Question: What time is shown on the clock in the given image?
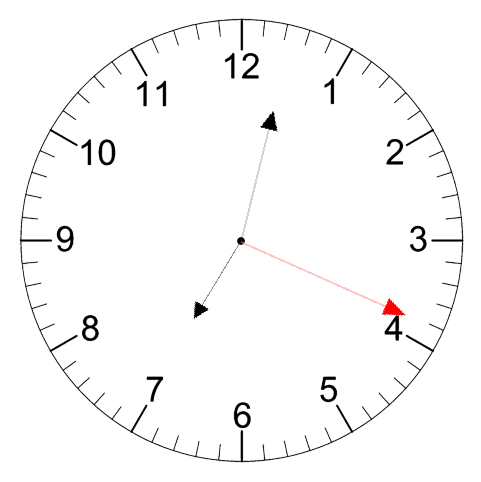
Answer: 07:02:19